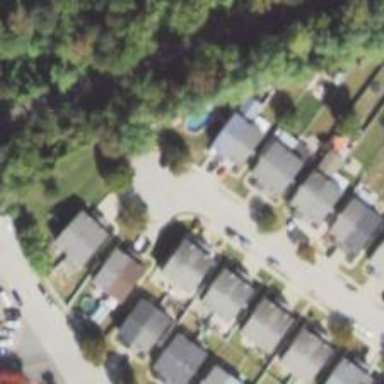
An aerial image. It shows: Residential road.